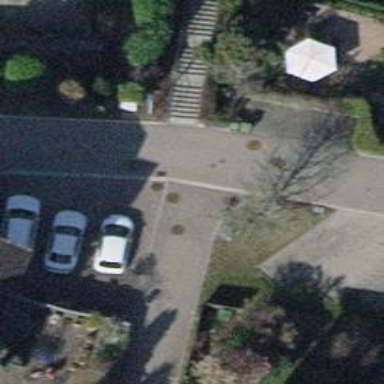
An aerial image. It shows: Road with steps.